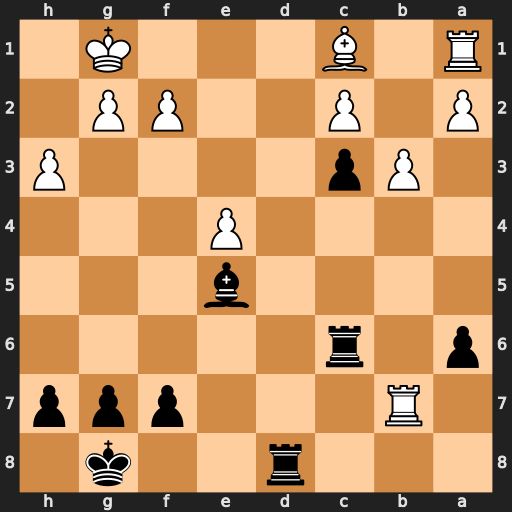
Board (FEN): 3r2k1/1R3ppp/p1r5/4b3/4P3/1Pp4P/P1P2PP1/R1B3K1
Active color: b
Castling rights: -
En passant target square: -
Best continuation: Rd1#